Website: walmart
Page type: billing-address
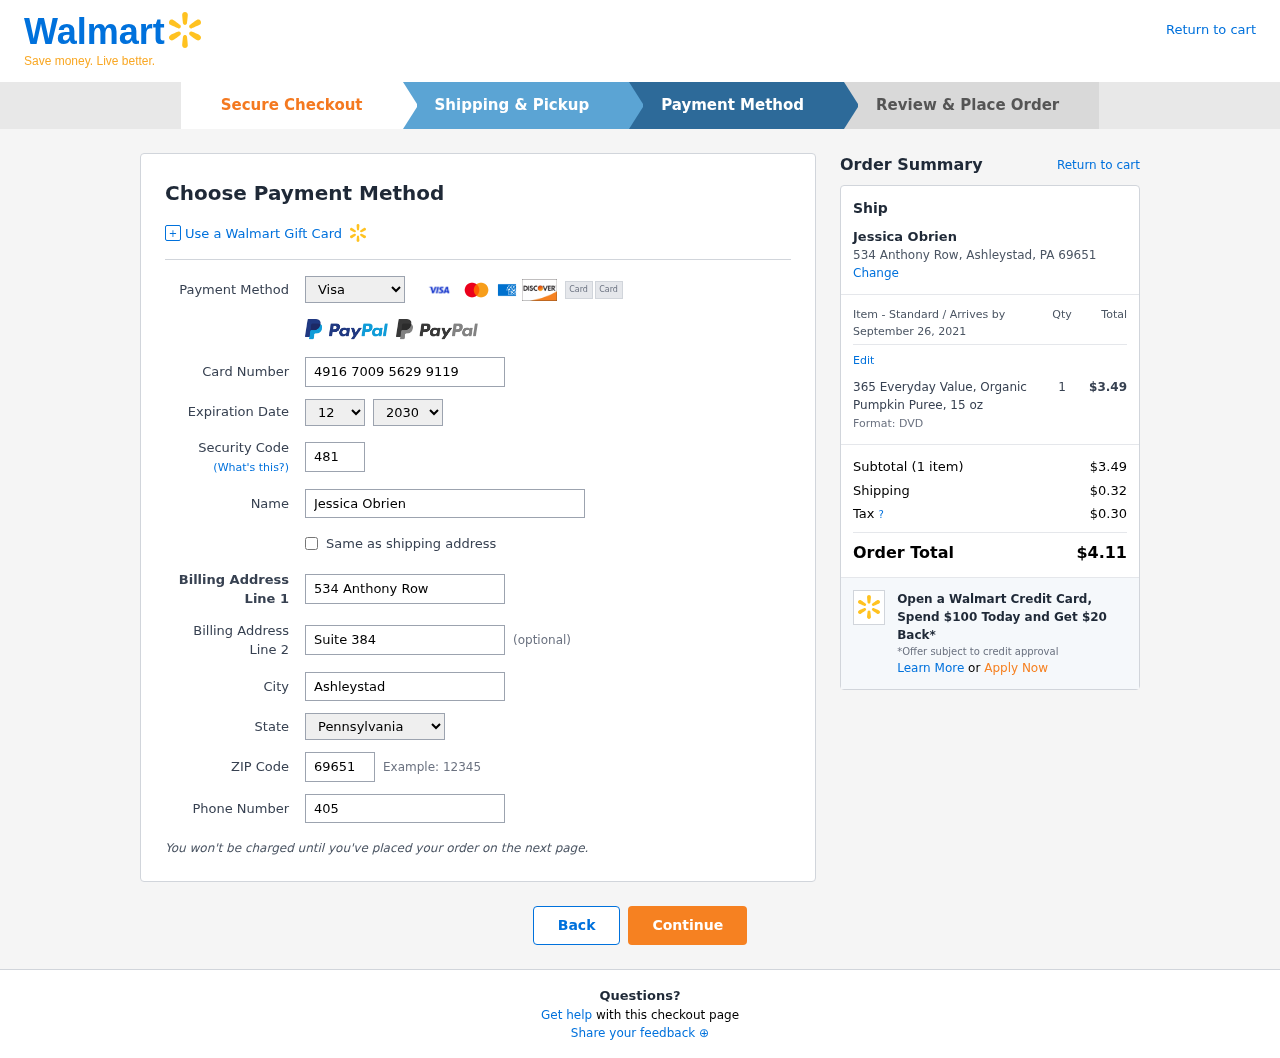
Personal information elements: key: PII_CARD_CVV
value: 481
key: PII_CARD_EXPIRY_MONTH
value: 12
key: PII_CARD_EXPIRY_YEAR
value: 30
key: PII_CARD_NUMBER
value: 4916 7009 5629 9119
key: PII_CARD_TYPE
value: Visa
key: PII_CITY
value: Ashleystad
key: PII_CITY_STATE_ZIP
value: Ashleystad, PA 69651
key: PII_FULLNAME
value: Jessica Obrien
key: PII_PHONE
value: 4058073140
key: PII_POSTCODE
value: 69651
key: PII_STATE
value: Pennsylvania
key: PII_STREET
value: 534 Anthony Row
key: PII_STREET2
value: Suite 384
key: PII_FULLNAME2
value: Jessica Obrien
Product elements: key: PRODUCT1_NAME
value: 365 Everyday Value, Organic Pumpkin Puree, 15 oz
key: PRODUCT1_PRICE
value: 3.49
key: PRODUCT1_QUANTITY
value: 1
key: PRODUCT1_DESC
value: Format: DVD
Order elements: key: ORDER_DELIVERY_DATE
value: September 26, 2021
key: ORDER_NUM_ITEMS
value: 1
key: ORDER_SUBTOTAL
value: $3.49
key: ORDER_SHIPPING_COST
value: $0.32
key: ORDER_TAX
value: $0.30
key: ORDER_TOTAL
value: $4.11